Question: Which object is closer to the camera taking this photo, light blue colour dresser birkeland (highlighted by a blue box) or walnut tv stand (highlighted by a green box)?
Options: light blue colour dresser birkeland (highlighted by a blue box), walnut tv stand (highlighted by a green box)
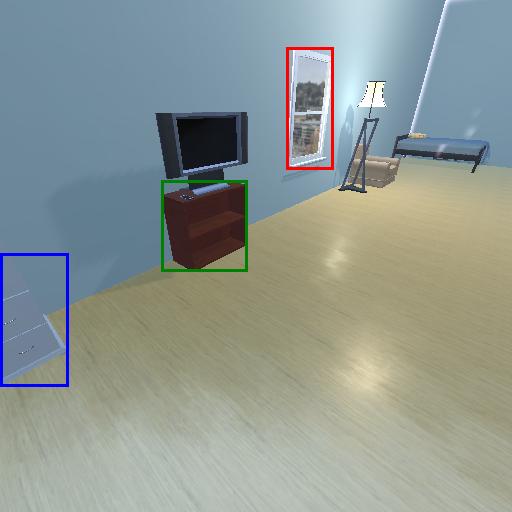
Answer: light blue colour dresser birkeland (highlighted by a blue box)